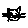
Label: cat